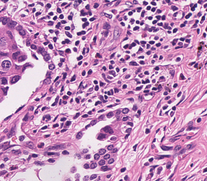
Tumor epithelial tissue: yes
Tumor-associated stroma tissue: yes
Normal tissue: no